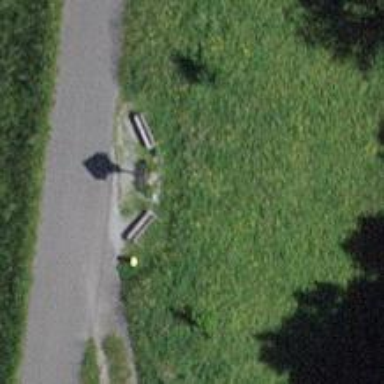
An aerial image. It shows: Historic wayside cross.